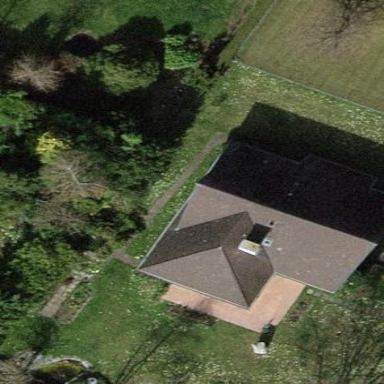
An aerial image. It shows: Simple house.